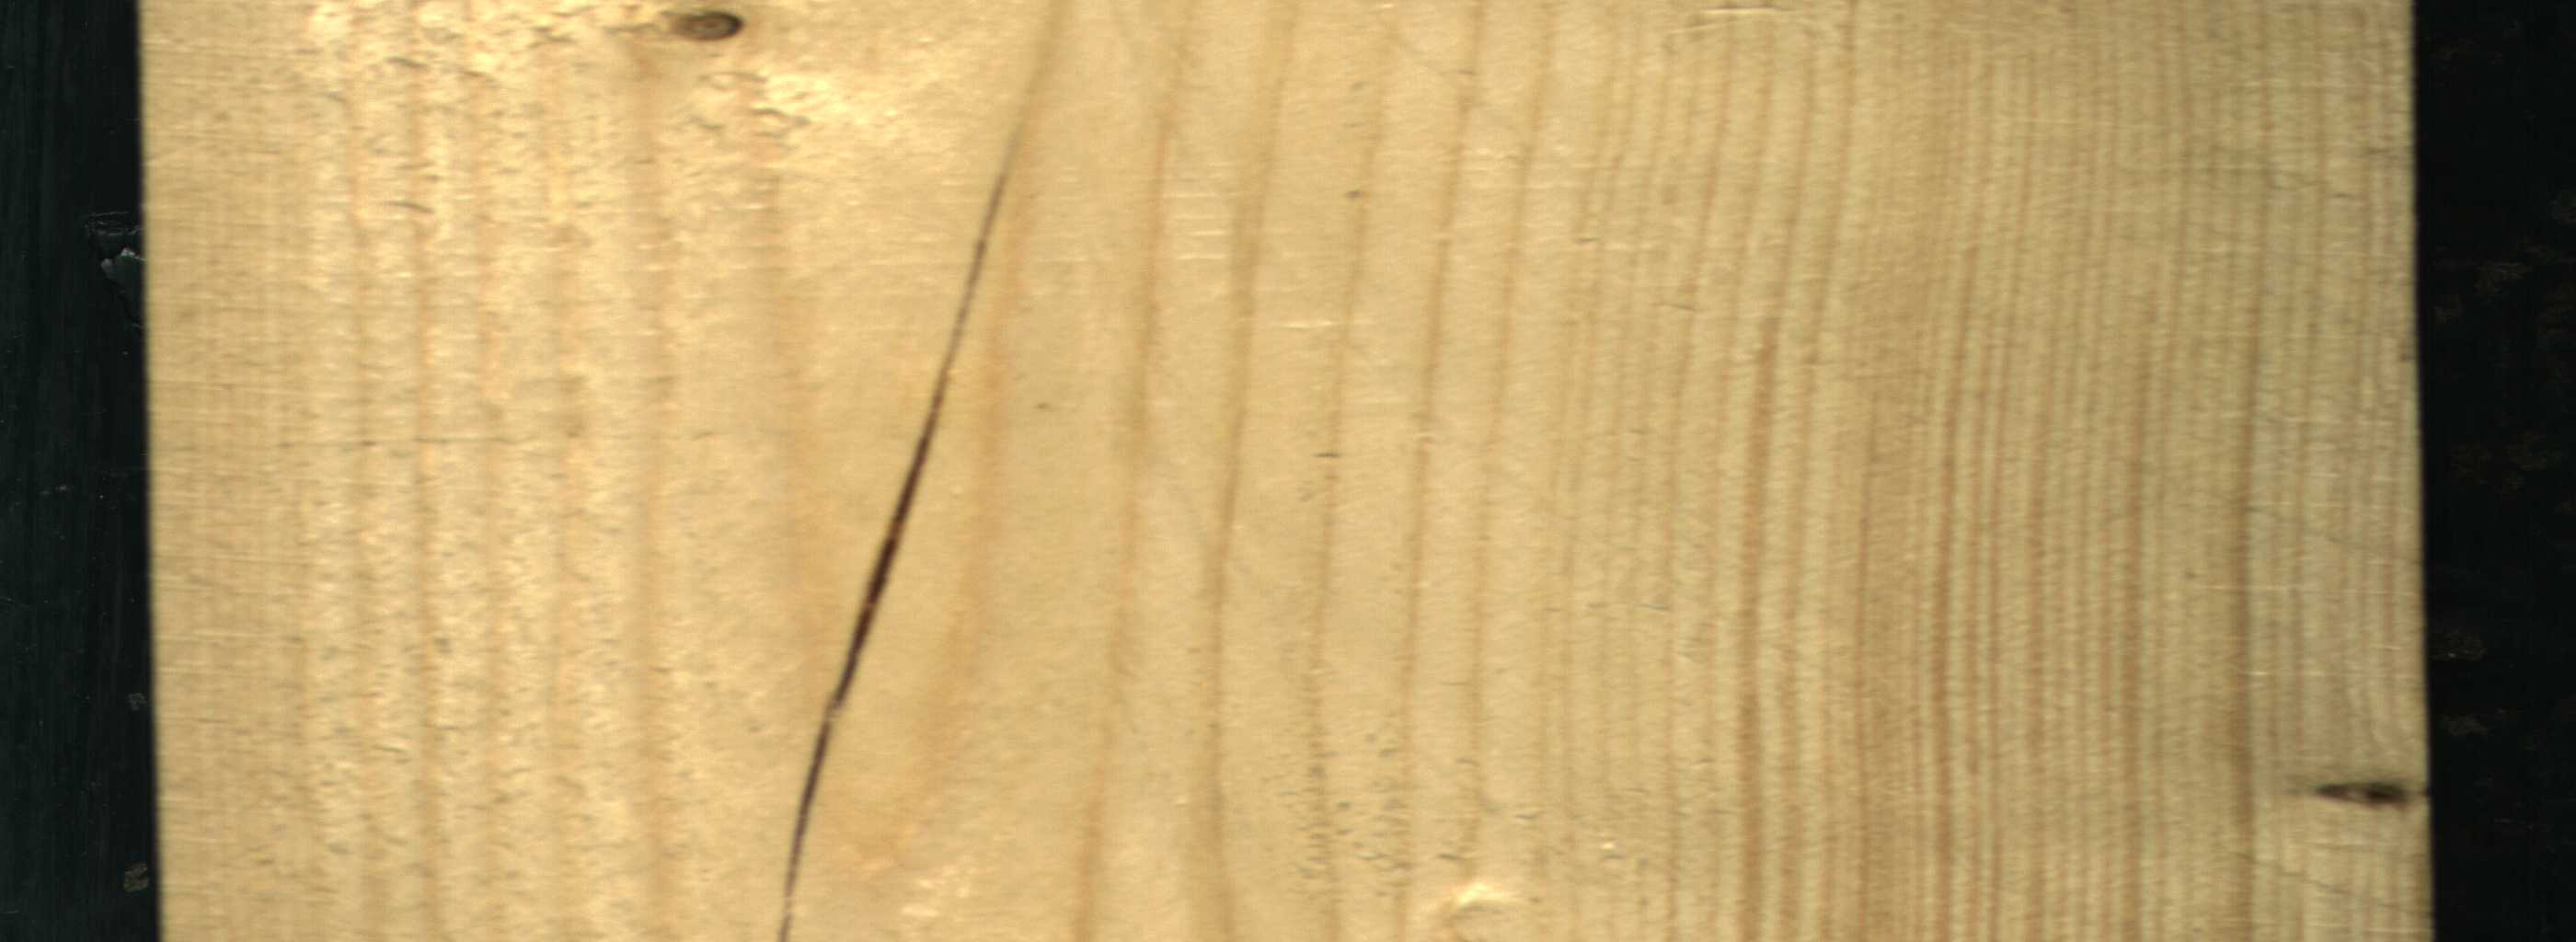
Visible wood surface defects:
Crack
Live_Knot
Live_Knot